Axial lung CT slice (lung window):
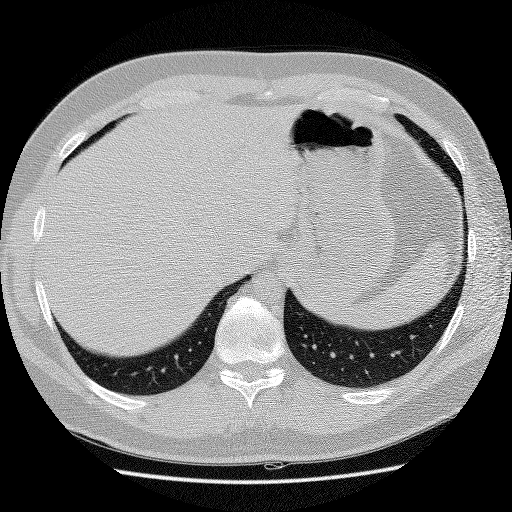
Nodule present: no